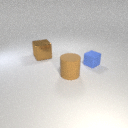
large brown rubber cylinder to the right of large brown metal cube